Field crop: maize
Growth stage: 1
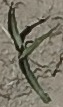
Species: sorghum